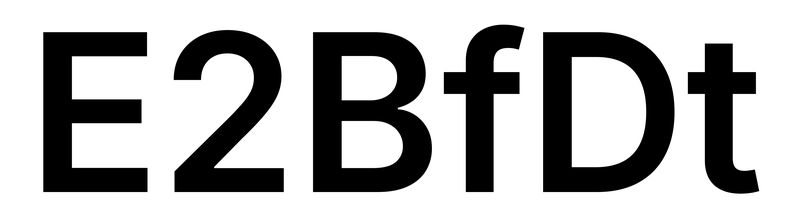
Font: Inter_SemiBold